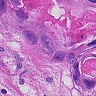
Metastatic tissue present: yes